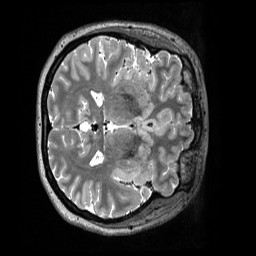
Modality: T2w
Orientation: axial
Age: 32
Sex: female
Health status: ill
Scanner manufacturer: siemens
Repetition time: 3.2 s